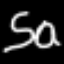
Label: squiggle